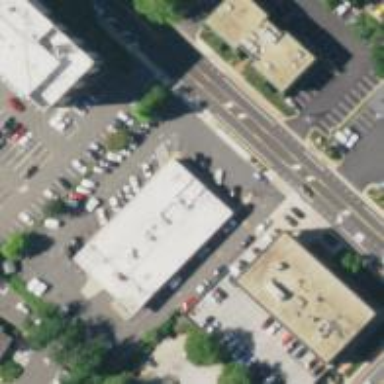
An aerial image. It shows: Building that serves as post office.